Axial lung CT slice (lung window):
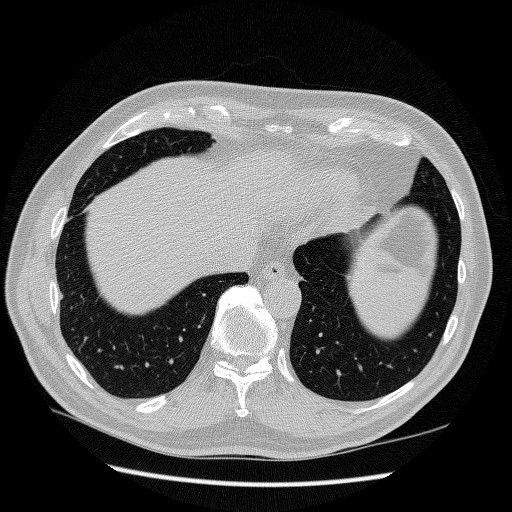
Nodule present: no